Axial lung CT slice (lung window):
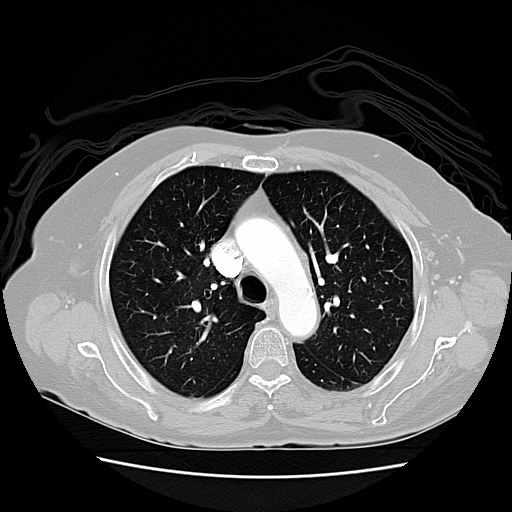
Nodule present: no